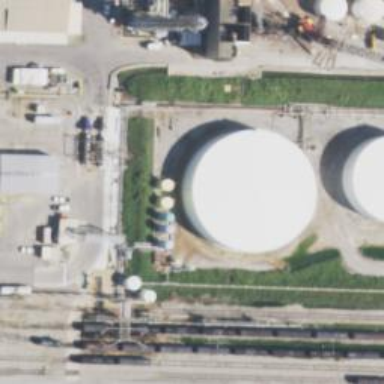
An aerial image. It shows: Storage tank with man-made structure.